Question: After receiving the password reset link by email, I click it to land at the password reset page. After filling in the two identical passwords and pressing the "Set Password" button, the page got stuck with elements disabled.
I tried to find the docs for where/how I should customize this button behavior (not sure if I need to do it) so that I end up calling 'Accounts.resetPassword', but I couldn't find it.

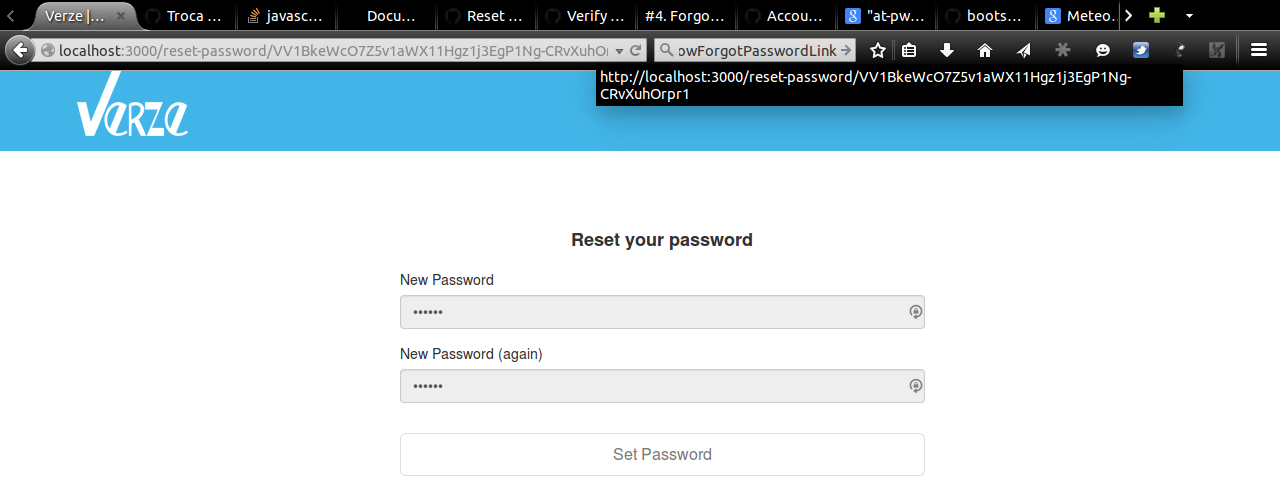
Answer: This has been solved by <URL>.
I just needed to upgrage.